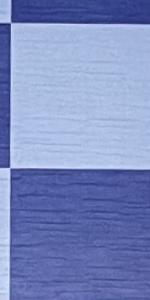
Label: Empty